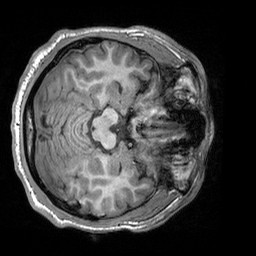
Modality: T1w
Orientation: axial
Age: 24
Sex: male
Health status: healthy
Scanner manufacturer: siemens
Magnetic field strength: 3 T
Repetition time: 2.3 s
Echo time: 0.00303 s